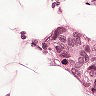
Metastatic tissue present: yes